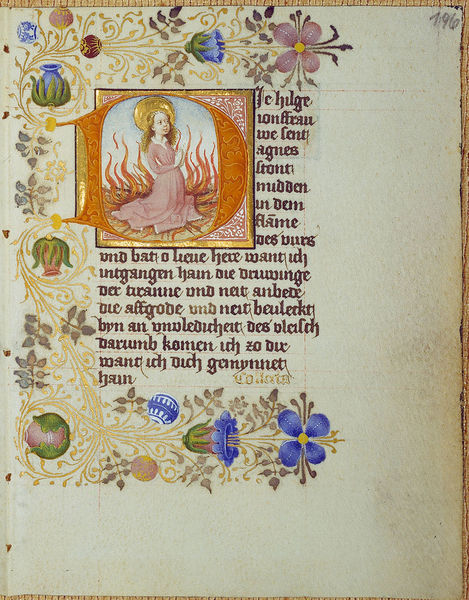
Titel: Lochner-Gebetsbuch
Künstler: Stefan Lochner
Institution: Darmstadt, Universitäts- und Landesbibliothek
Schlagwörter: blau, blätter, feuer, grün, blume, blumen, frau, kleid, orange, blüten, rot, ornament, jung, bibel, tod, bild, hände, sonne, gold, blatt, rosa, ranken, schrift, papier, gefaltet, ornamente, deutsch, buch, druck, seite, illustration, text, buchstabe, buchstaben, knien, initiale, beten, ranke, pergament, heiligenschein, zahl, schreiben, kniend, mittelalter, heilige, opfer, betend, altdeutsch, handschrift, aureole, zeichung, latein, wörter, initial, buchmalerei, blattgold, d, 196, uniziale, frau gold, bblüte, feeuer, alt altdeutsche schrift